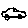
Label: car